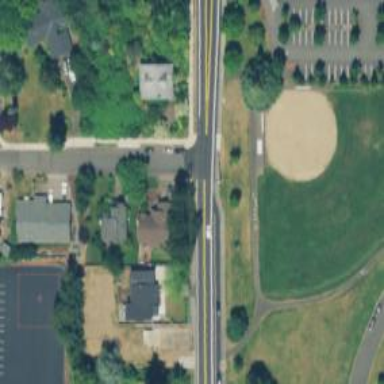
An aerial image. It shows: Residential road with asphalt surface and sidewalk on the left side.